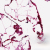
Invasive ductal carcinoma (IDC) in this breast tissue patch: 0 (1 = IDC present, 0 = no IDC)